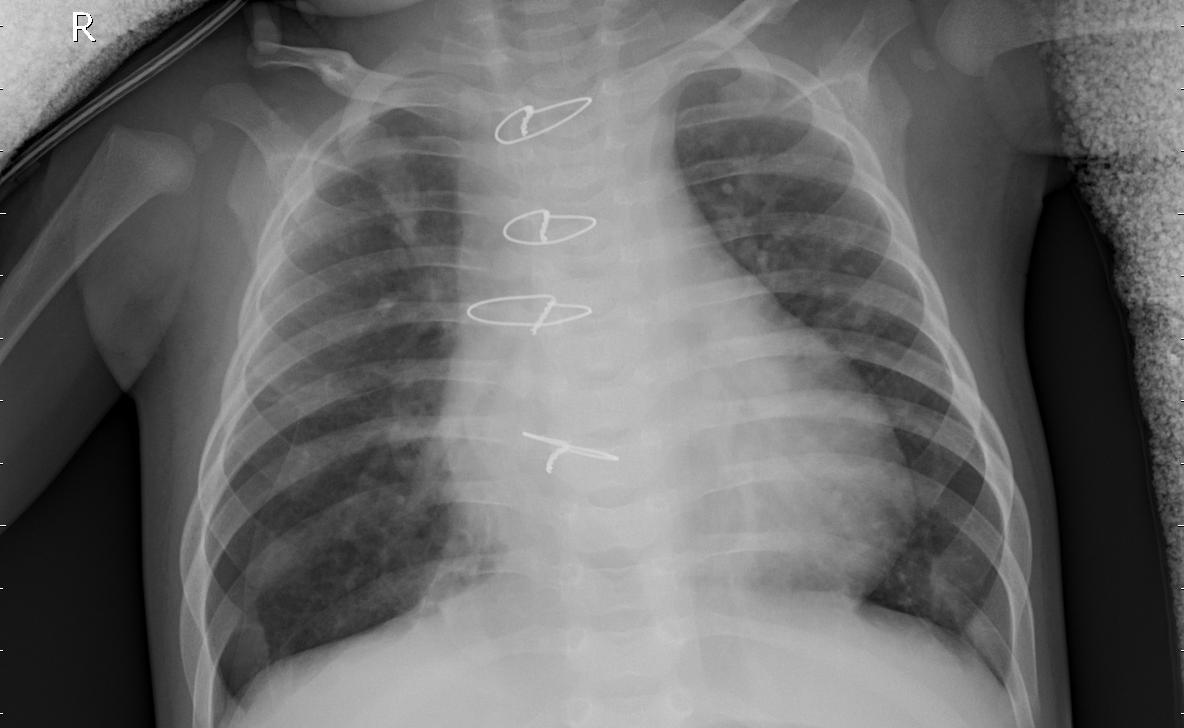
Diagnosis: PNEUMONIA